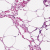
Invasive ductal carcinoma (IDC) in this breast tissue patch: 0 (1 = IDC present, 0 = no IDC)